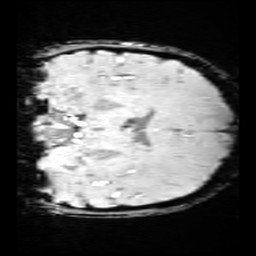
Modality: SWI
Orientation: coronal
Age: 13
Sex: female
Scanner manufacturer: siemens
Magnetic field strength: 3 T
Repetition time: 0.027 s
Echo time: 0.02 s